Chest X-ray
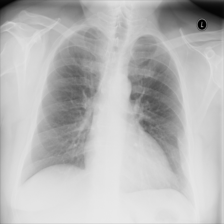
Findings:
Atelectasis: negative
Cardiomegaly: negative
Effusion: negative
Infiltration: negative
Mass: negative
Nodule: negative
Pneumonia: negative
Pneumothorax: negative
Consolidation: negative
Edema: negative
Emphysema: negative
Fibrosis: negative
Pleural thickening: negative
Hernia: negative